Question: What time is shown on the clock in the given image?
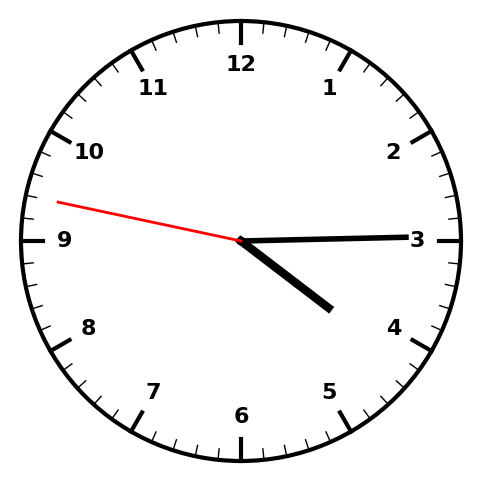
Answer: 04:14:47